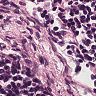
Metastatic tissue present: no